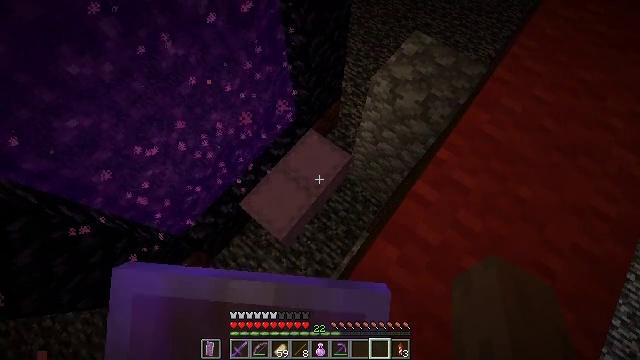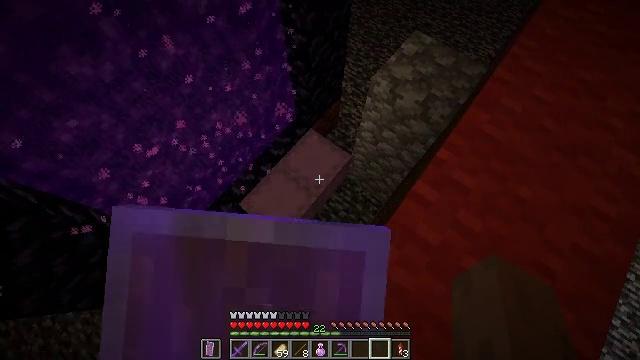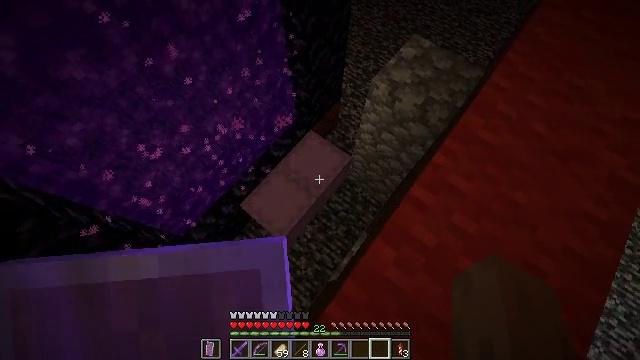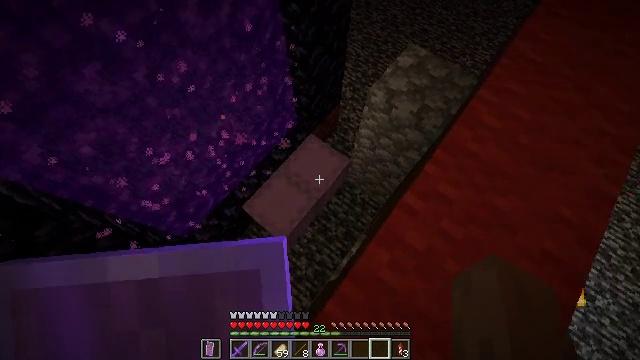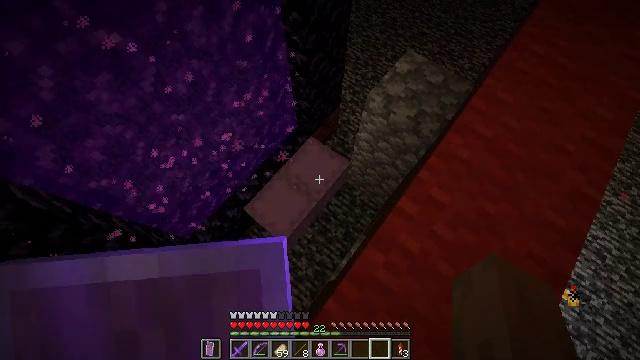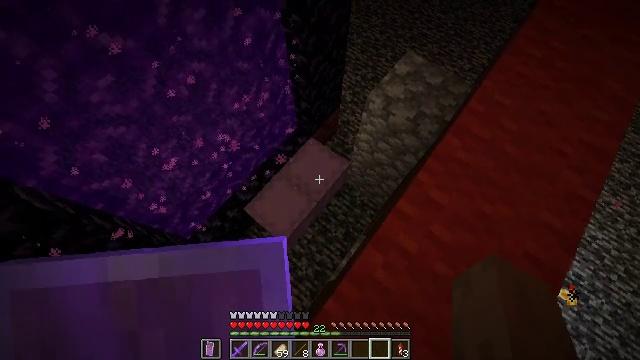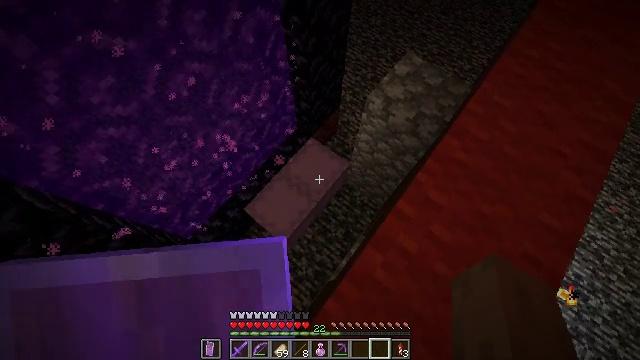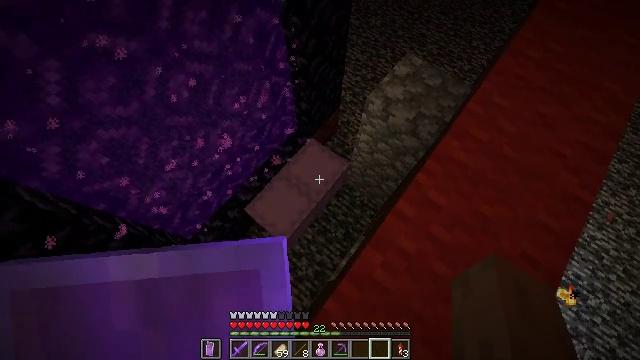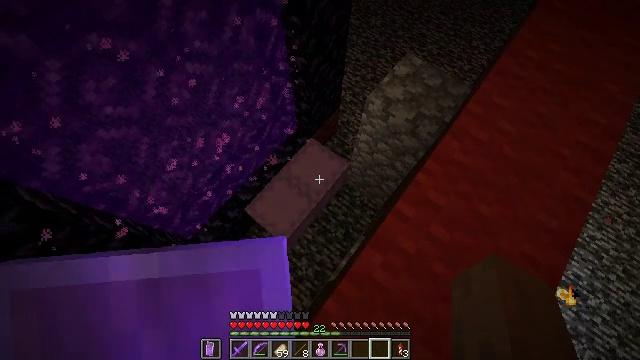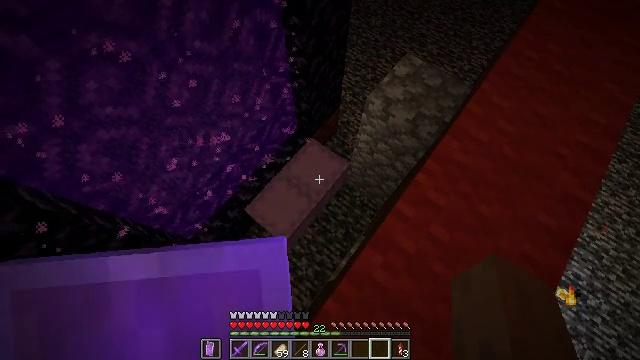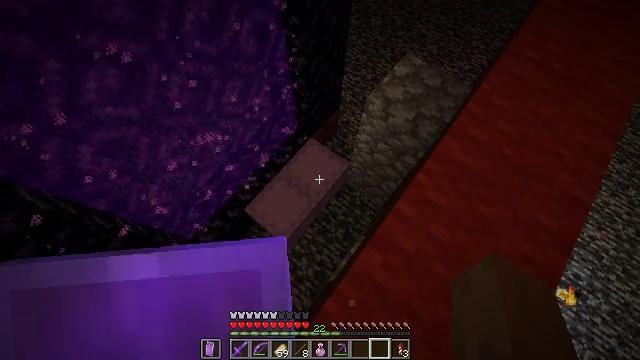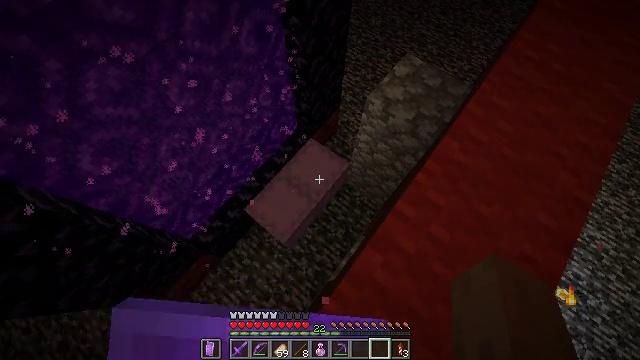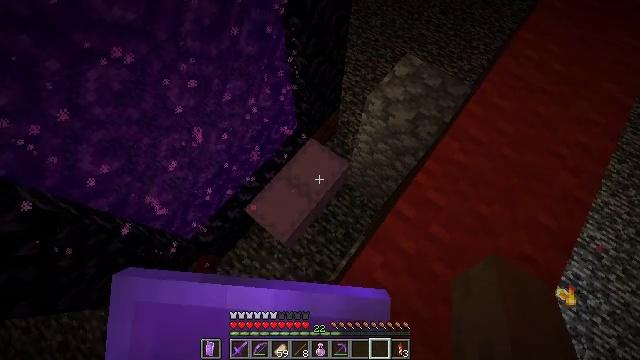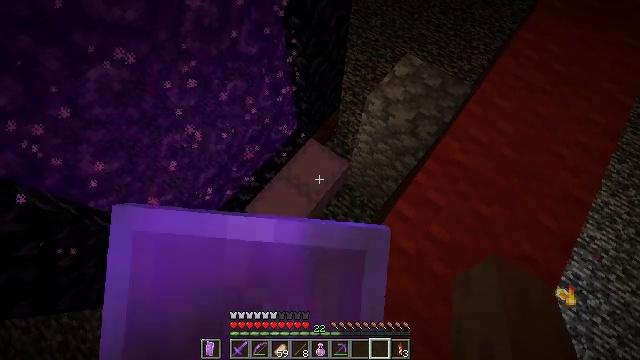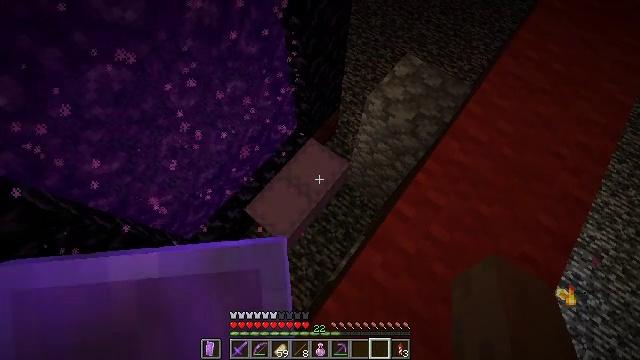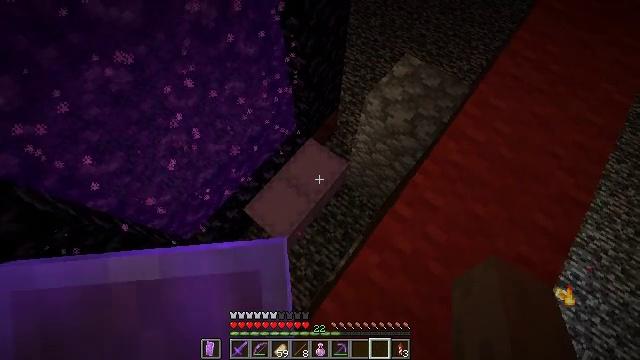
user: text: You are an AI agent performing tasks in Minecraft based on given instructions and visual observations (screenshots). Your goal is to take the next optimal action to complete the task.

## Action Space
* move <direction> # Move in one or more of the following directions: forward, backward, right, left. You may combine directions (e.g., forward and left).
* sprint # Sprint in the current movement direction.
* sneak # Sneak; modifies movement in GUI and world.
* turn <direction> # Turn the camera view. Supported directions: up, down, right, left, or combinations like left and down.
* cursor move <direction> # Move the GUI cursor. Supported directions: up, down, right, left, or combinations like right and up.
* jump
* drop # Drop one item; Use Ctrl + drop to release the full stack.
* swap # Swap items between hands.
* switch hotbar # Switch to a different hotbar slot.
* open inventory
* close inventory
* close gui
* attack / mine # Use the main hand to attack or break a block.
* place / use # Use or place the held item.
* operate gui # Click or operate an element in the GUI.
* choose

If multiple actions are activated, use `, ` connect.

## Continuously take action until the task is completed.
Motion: motion action
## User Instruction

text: craft item red carpet
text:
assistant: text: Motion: use / place
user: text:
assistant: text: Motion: no_op
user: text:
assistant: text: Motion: no_op
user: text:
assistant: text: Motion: no_op
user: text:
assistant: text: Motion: no_op
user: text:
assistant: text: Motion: no_op
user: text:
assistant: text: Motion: no_op
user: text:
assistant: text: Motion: no_op
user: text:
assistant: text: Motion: no_op
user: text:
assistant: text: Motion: no_op
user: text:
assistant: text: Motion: use / place
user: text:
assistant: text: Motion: use / place
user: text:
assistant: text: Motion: use / place
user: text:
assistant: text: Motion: no_op
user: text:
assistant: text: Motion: move right
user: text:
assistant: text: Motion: move right
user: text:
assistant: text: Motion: move right, turn left
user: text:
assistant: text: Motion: move right, turn left
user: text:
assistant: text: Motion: move forward and move right
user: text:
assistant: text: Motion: move forward and move right
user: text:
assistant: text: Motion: move forward and move right, turn left
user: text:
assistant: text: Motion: move right, turn left
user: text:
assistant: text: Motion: turn left
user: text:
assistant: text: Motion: no_op
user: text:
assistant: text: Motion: no_op
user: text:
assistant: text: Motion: turn left
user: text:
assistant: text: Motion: turn left
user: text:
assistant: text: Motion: no_op
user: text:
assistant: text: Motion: turn left
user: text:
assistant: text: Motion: turn left